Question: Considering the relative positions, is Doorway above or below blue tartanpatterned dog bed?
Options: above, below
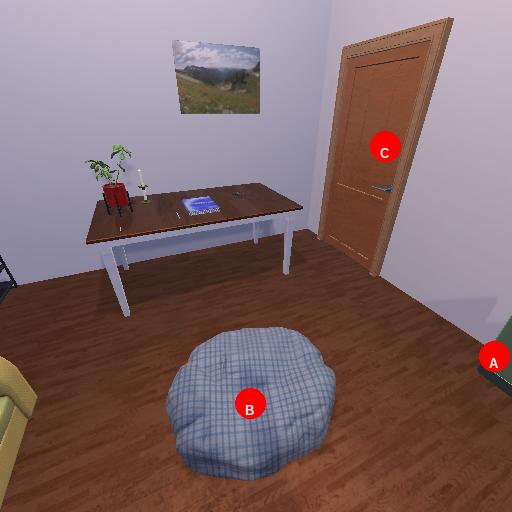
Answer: above